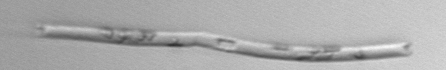
Label: Eucampia_morphytype1